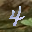
Label: 4